Field crop: maize
Growth stage: 1
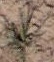
Species: salsola